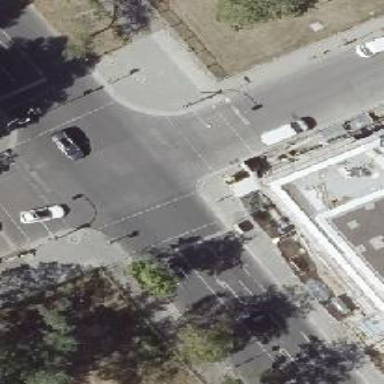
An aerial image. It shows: Road crossing with traffic signals.